Question: I am trying to learn how to use methods from a web service into a C# form. I am following some examples, but i am confused on how exactly you add the reference from the form onto the web service and how can you use the methods from the Service.cs into the form's source code. I have left a picture to clarify what I need help understanding when it comes to how to properly link it:

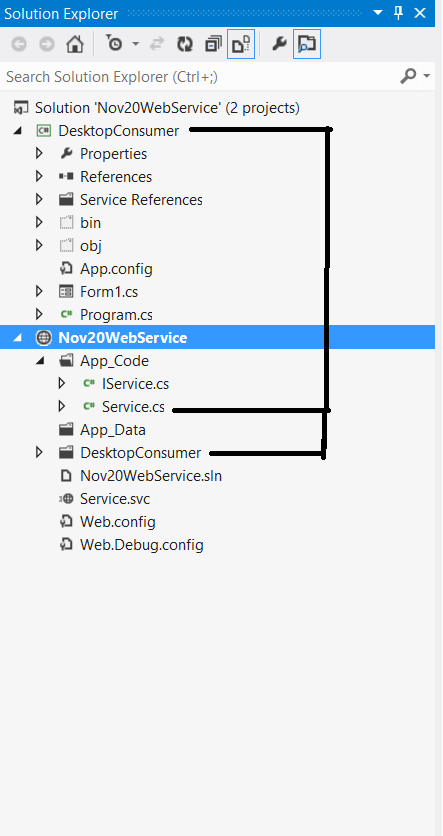
Answer: Click References->Add Service Reference Then a dialog will appear as follows,

Then create the client as follows,
'''
sampleSvc.CommonDataClient _client = new sampleSvc.CommonDataClient();
'''
You can access the method like this,
'''
_client.CreateTable();
'''